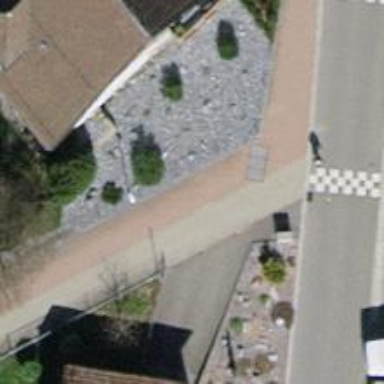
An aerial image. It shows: Bollard.